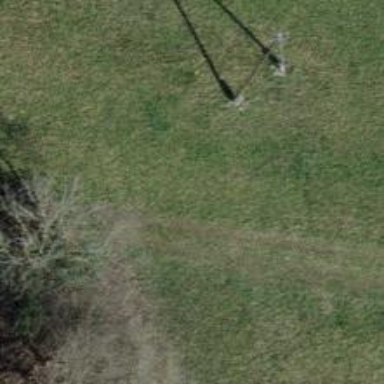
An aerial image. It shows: Grass track with Grade 4 tracktype.